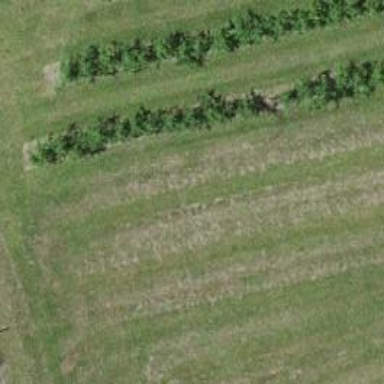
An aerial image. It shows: Windbreak denoted by row of trees.